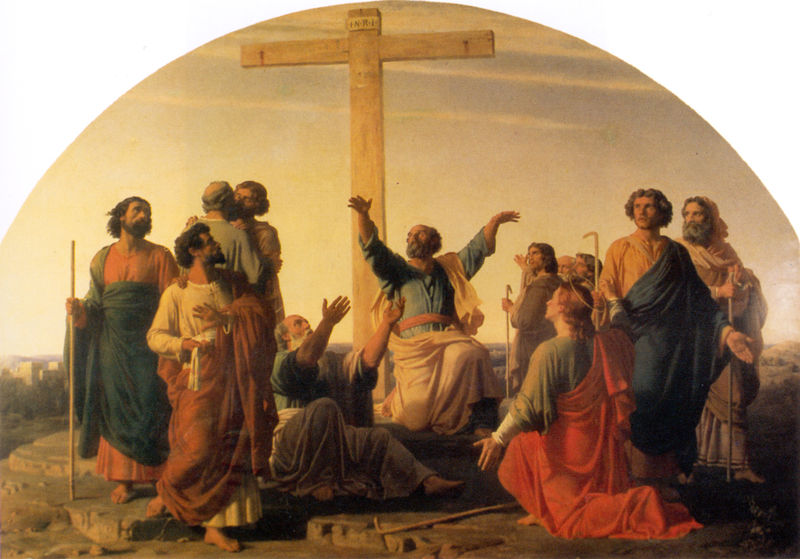
Titel: Départ des apôtres allant prêcher l'Évangile, Die Apostel brechen auf, um das Evangelium zu predigen
Künstler: Charles Gleyre
Standort: Montargis
Institution: Musée Girodet
Schlagwörter: berg, blau, felsen, gemälde, gott, hand, himmel, mann, umhang, weiß, wolken, gelb, landschaft, menschen, sitzen, stadt, abend, finger, grau, hell, hintergrund, holz, licht, männer, orange, gürtel, rot, tuch, malerei, alt, bart, bärte, arm, arme, bibel, falten, johannes, stehen, stein, trauer, gesten, hände, öl, dämmerung, kirche, sonne, boden, gewand, haare, kutte, mantel, gewänder, stock, engel, kuss, küssen, bogen, stab, fels, leer, dorf, treppen, inschrift, thomas, stufen, zeigen, nazarener, umarmen, glaube, kreuz, knien, stöcke, beten, gebet, halbkreis, halbrund, römer, heiligenschein, stäbe, nimbus, christus, jesus, kreuzabnahme, kreuzigung, ostern, schultertuch, christlich, toga, flehen, kniend, religiös, umhänge, heilige, mittelpunkt, deuten, anbeten, hirtenstab, wanderstab, wanderstock, hoffnung, erstaunt, jünger, heilig, magdalena, anbetung, glauben, jerusalem, hirten, schäfer, petrus, drama, christentum, auferstehung, zwölf, bitten, himmelfahrt, testament, haände, geist, sone, kreut, togen, schleierwolken, steinbruch, erkennen, apostel, pfingsten, wunder, glorie, lob, anflehen, entsetzlich, passion, kreutz, judas, golgatha, inri, matthäus, kreiz, aposteln, simon, paulus, loben, verwunderung, gewälbe, croix, episode, michel angelo, lunette, aufblickend, drün, gewang, staddt, danken, preise, aufersteheung, ausgiessung, cholorit, preisung, aostel, 12, wundern, mkreuz, oetrus, statischer aufbau